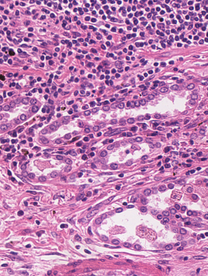
Tumor epithelial tissue: yes
Tumor-associated stroma tissue: yes
Normal tissue: no